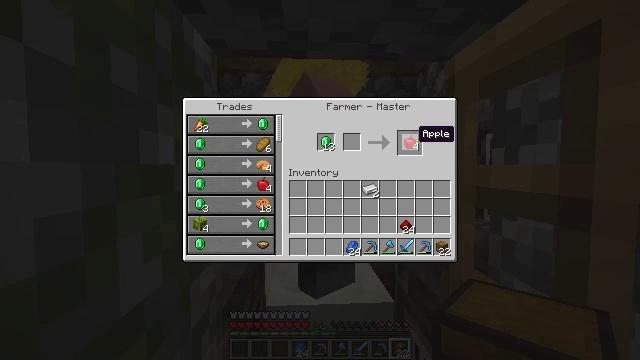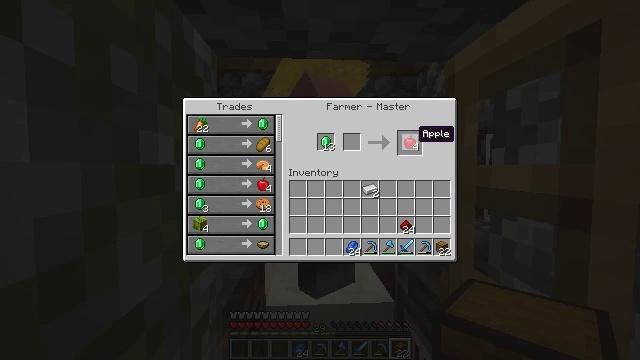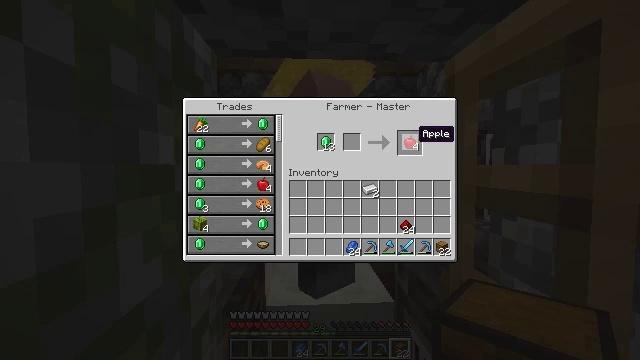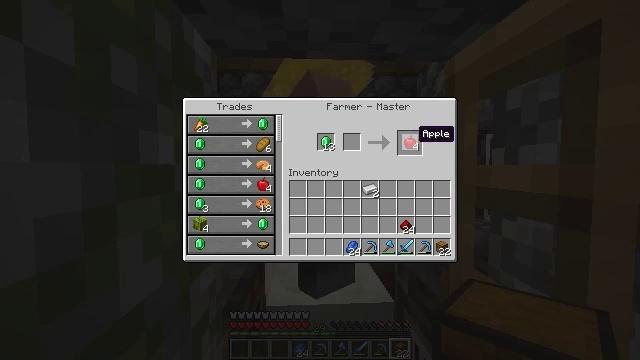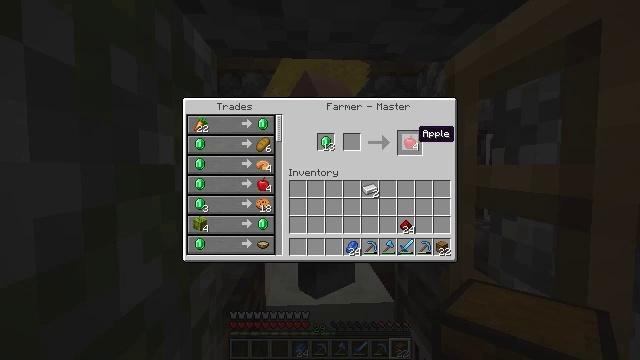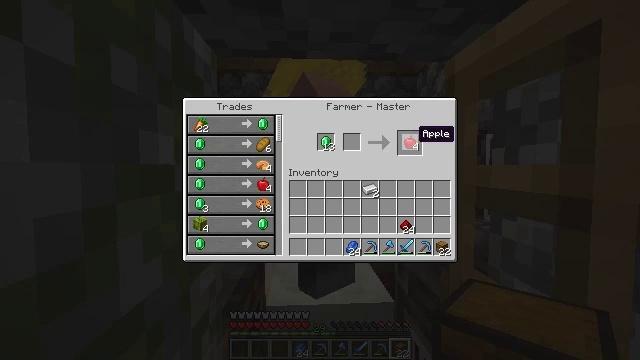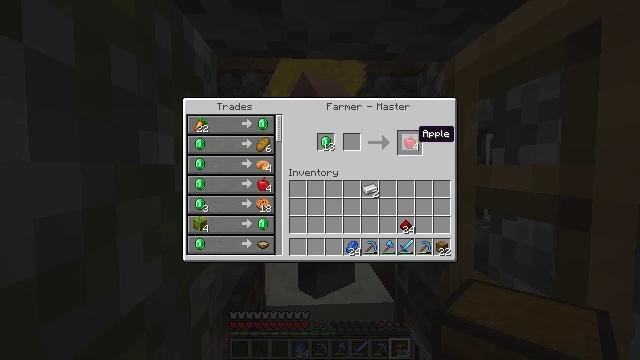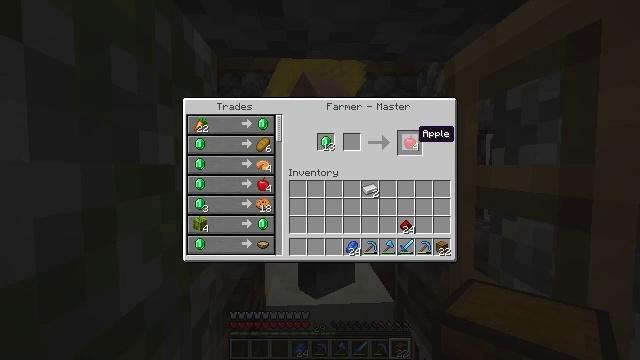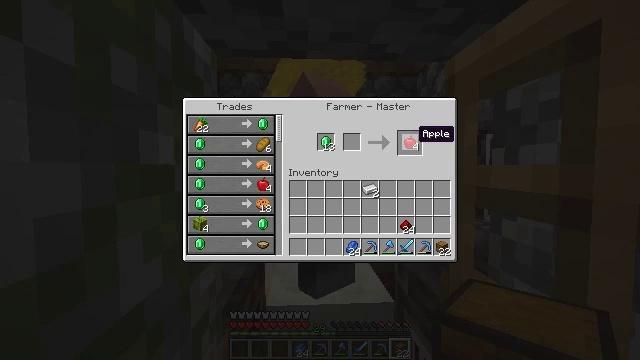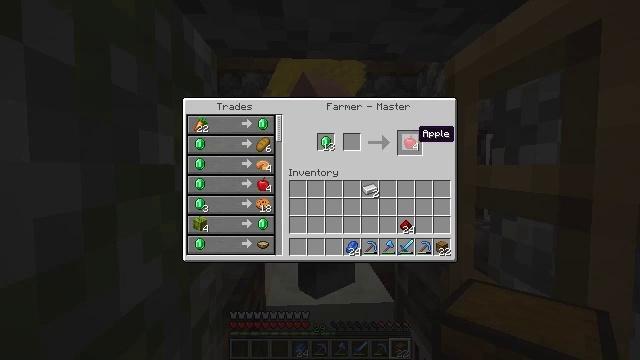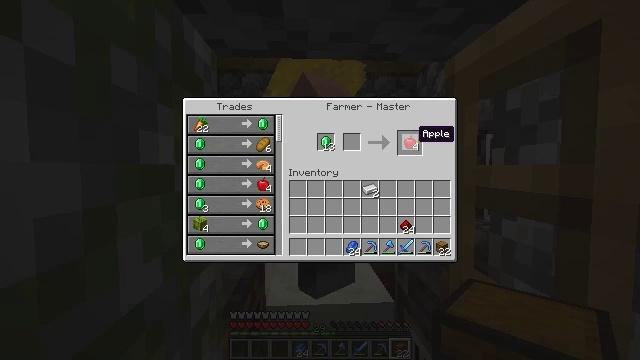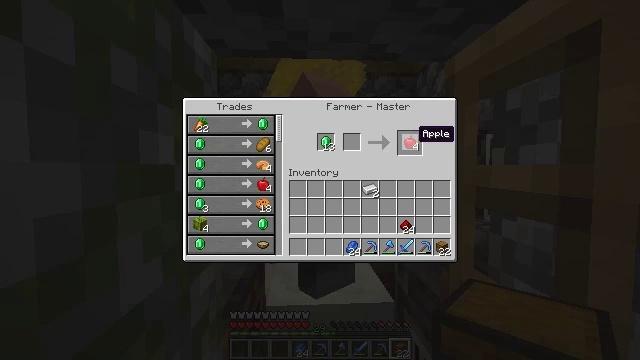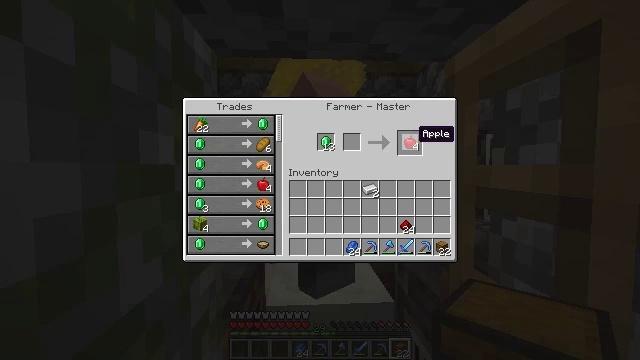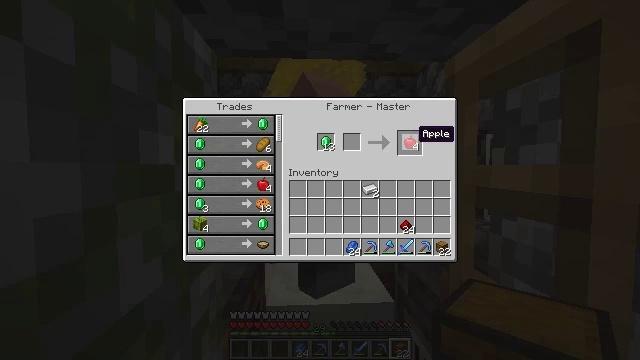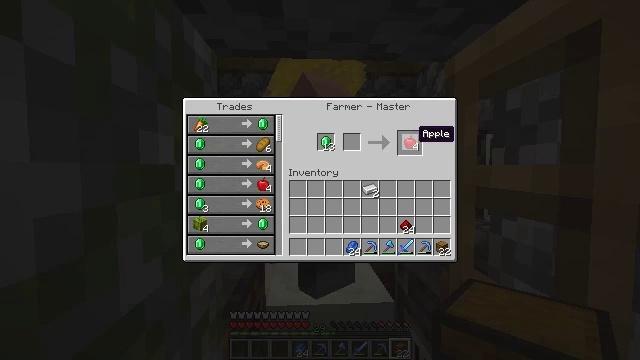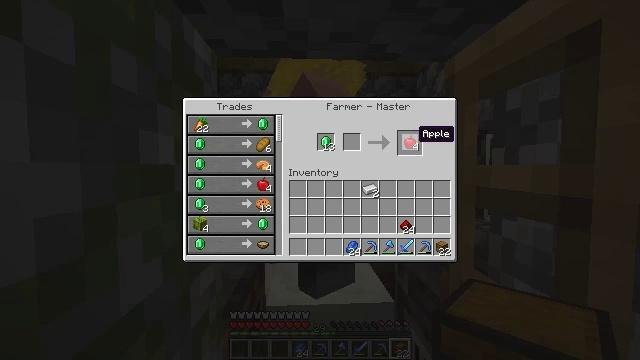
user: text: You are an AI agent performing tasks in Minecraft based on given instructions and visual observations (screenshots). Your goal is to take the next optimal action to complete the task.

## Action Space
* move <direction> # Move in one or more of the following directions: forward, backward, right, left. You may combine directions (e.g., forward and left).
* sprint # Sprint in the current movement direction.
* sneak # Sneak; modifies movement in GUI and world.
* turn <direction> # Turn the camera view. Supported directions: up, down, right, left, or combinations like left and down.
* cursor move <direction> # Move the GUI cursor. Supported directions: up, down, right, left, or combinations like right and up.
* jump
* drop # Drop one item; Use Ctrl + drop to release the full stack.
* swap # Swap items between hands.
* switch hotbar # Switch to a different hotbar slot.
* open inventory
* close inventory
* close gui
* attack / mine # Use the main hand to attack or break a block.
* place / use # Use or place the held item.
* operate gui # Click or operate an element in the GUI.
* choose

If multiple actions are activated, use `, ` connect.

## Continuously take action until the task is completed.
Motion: motion action
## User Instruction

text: Open a crafting table to craft an apple.
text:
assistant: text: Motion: sneak
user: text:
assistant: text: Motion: sneak
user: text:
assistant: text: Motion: sneak
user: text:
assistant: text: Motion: sneak
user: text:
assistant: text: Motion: sneak
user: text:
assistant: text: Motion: sneak
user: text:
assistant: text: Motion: sneak
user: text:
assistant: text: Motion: sneak
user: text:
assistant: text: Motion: sneak
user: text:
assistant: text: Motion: sneak
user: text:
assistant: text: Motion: sneak
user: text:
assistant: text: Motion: sneak
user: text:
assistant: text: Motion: sneak
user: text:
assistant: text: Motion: sneak
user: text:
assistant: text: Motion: sneak
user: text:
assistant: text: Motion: sneak
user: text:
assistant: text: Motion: sneak
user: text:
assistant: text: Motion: sneak
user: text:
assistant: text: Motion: sneak
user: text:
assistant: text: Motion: sneak
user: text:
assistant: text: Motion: sneak
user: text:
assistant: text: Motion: sneak
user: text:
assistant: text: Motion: sneak
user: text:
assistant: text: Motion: sneak
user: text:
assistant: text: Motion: sneak
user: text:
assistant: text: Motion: sneak
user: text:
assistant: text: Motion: sneak
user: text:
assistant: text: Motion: sneak
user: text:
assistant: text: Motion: sneak
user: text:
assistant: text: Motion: sneak